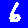
Digit: 6